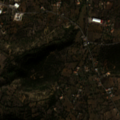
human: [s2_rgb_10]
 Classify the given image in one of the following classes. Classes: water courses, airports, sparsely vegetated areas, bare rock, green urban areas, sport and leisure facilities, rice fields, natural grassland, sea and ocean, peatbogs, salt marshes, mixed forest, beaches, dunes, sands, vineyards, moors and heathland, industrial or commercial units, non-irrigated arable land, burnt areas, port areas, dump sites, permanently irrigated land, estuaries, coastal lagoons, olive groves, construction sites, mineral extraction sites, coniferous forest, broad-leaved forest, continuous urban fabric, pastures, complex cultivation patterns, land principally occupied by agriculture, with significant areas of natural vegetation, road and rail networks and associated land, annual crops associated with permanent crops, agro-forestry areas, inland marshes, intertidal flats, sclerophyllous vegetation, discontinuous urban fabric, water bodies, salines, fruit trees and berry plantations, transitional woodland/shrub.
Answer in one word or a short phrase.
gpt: olive groves, land principally occupied by agriculture, with significant areas of natural vegetation, sclerophyllous vegetation